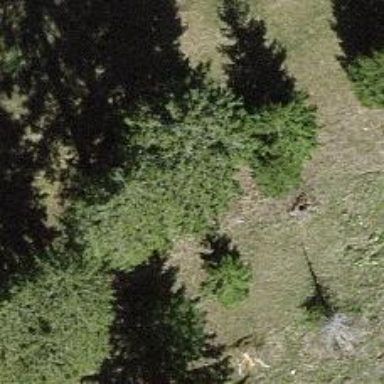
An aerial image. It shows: Single tag "natural: tree."